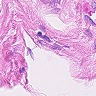
Metastatic tissue present: no